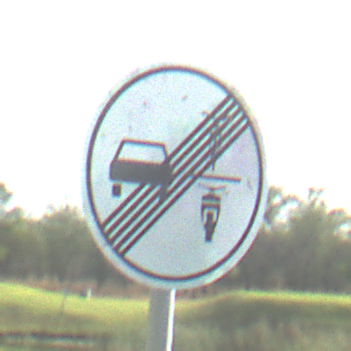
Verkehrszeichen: EndeVerbotUeberholenEinspurigeFahrzeuge
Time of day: MorningAfternoon
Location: Outdoor (Nature)
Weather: PartlyCloudy
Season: NotSpecified
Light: Natural